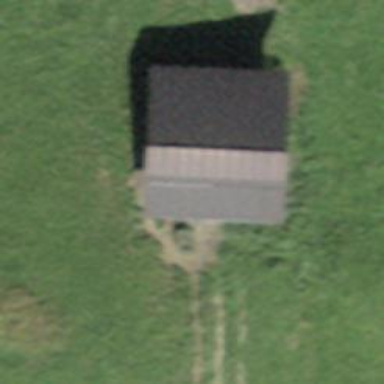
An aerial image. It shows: Rural barn.